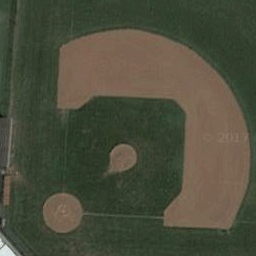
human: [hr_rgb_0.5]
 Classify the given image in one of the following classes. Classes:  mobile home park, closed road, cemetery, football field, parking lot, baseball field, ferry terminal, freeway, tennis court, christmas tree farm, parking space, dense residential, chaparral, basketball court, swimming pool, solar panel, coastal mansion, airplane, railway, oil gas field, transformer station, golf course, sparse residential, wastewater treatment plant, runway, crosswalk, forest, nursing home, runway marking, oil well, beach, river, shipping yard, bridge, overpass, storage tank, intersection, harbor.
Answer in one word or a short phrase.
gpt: baseball field